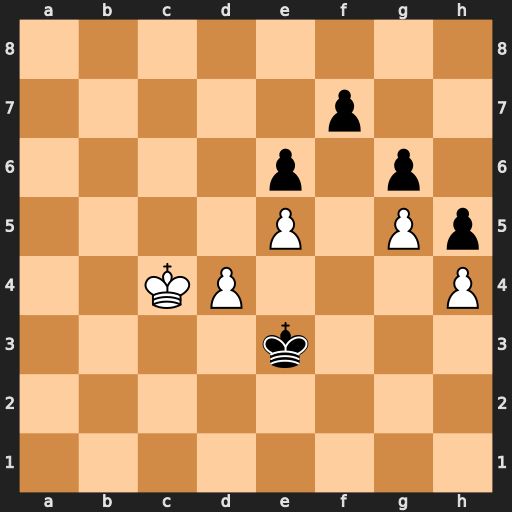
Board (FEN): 8/5p2/4p1p1/4P1Pp/2KP3P/4k3/8/8
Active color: w
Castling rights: -
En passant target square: -
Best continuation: d5 exd5+ Kxd5